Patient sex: F
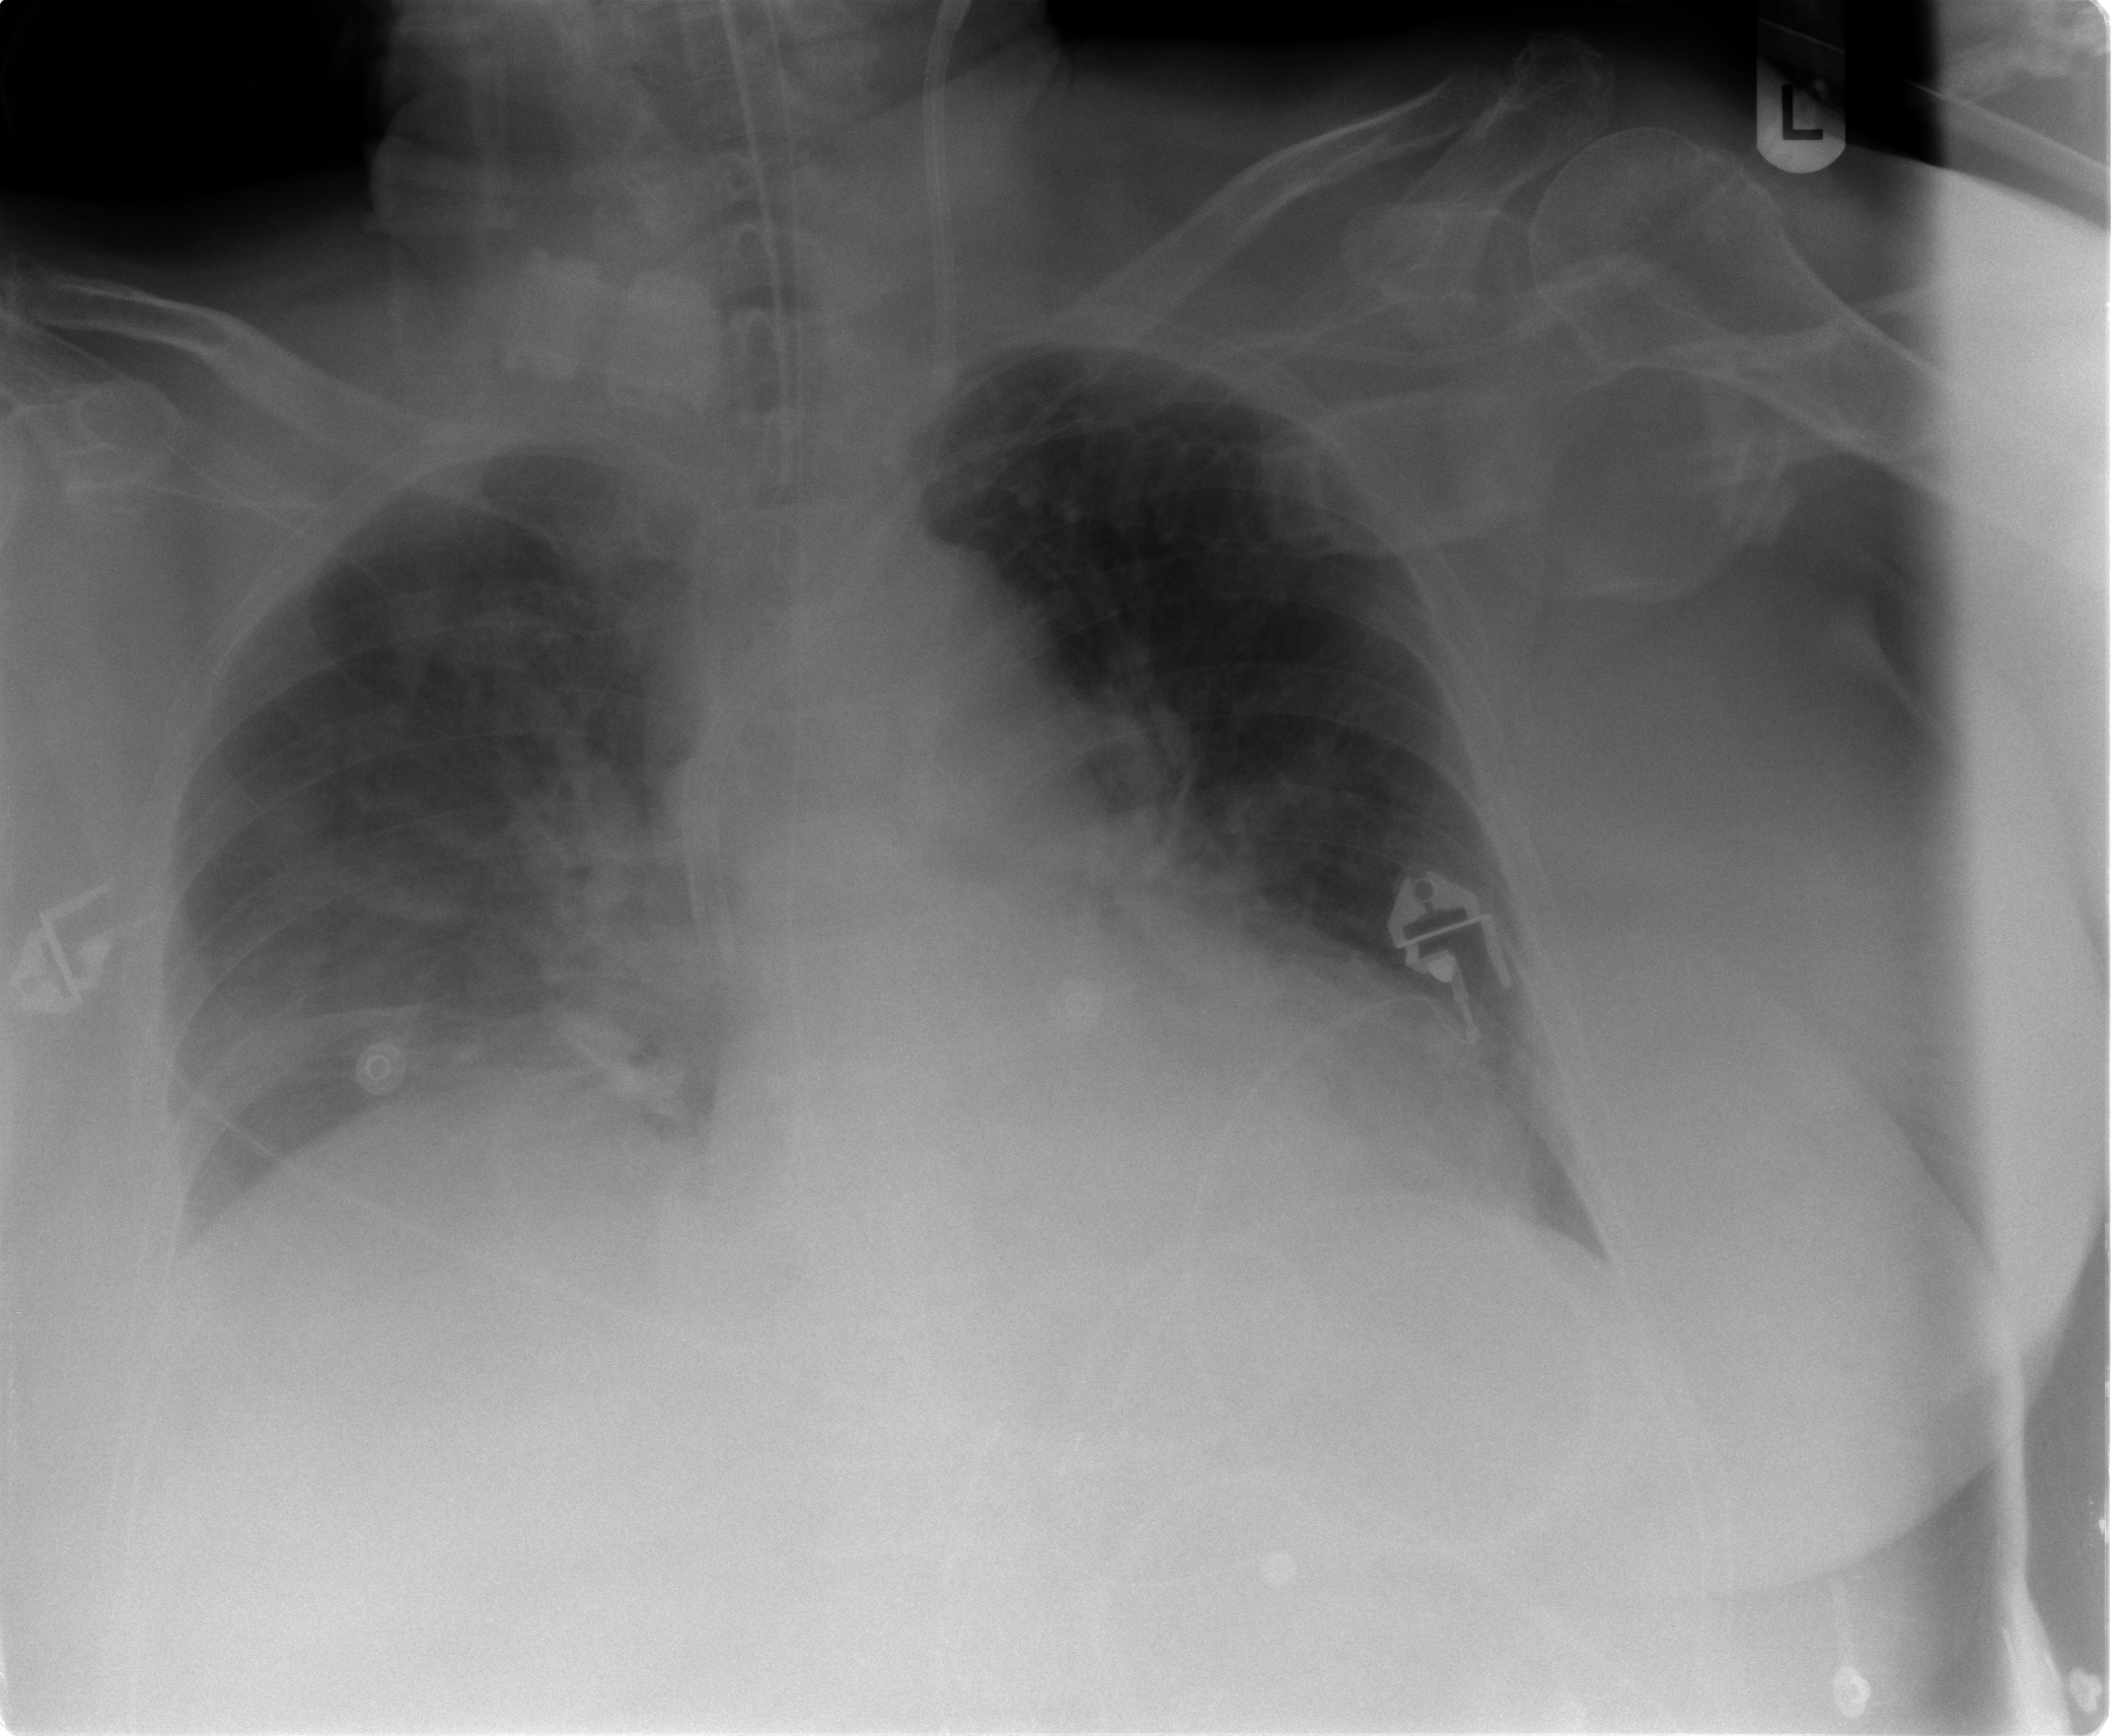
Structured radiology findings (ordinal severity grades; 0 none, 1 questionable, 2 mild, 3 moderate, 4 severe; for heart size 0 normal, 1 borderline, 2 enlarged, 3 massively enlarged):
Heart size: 1
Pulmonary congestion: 2
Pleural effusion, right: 2
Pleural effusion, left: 1
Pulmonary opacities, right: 2
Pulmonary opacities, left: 0
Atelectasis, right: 2
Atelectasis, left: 2